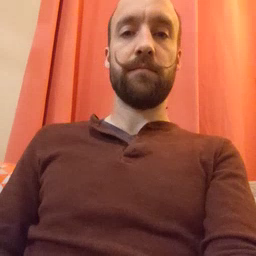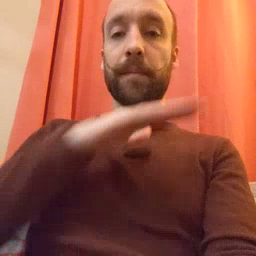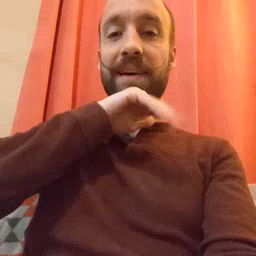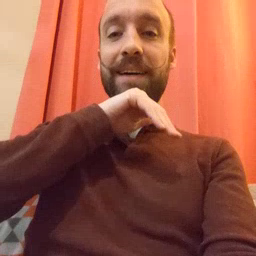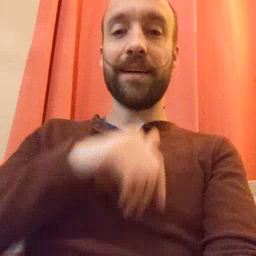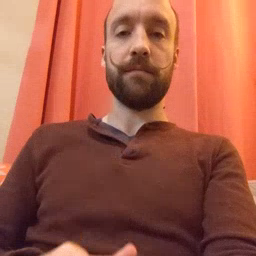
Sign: pig